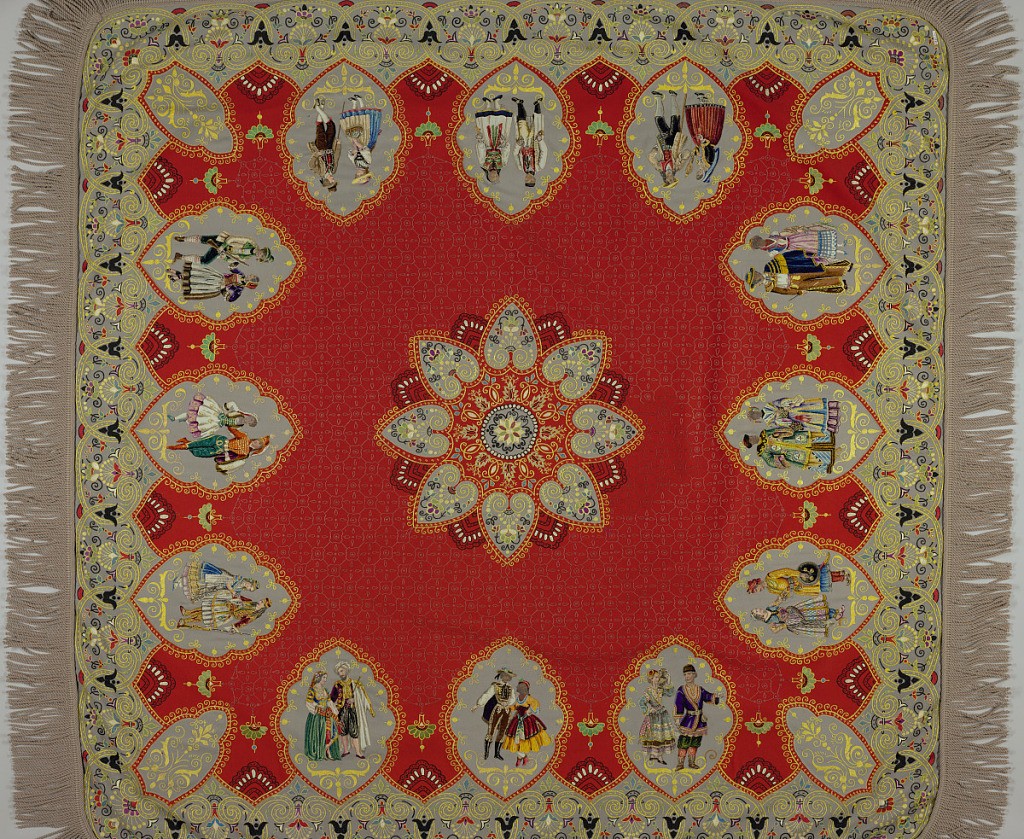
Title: Textile
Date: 1840–45
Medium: wool and silk Technique: applique and embroidery
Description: Red and gray broadcloth embroidered and appliqued with multicolored silk and chenille in a design of medallions showing various figures; in a Persian-style. Gray wool fringe.